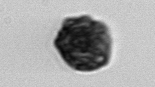
Label: coccolithophorid